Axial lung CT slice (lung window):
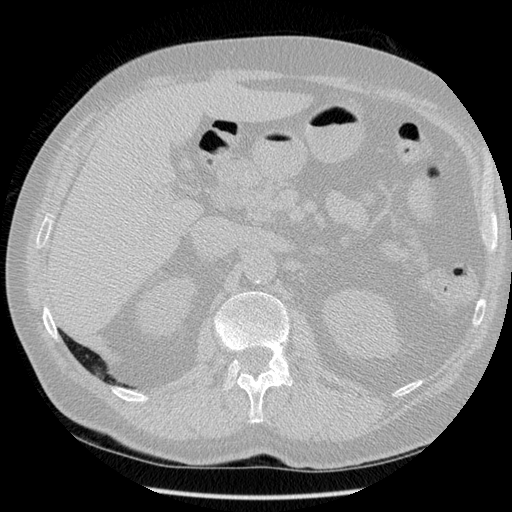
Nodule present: no